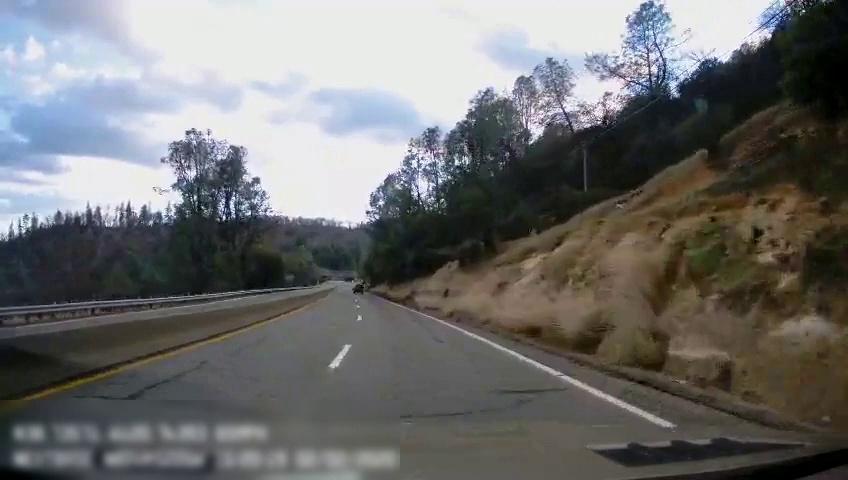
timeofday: Day
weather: Sunny
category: Drivable Space
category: Drivable Space
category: Vehicles | SUV
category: Lanes | Opposite Lane
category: Lanes | Alternate Lane
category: Lanes | Current Lane
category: Lanes | Alternate Lane